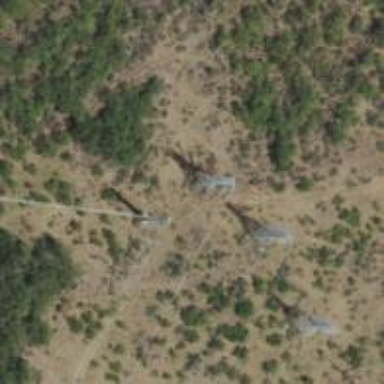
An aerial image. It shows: Power tower.